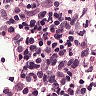
Metastatic tissue present: no